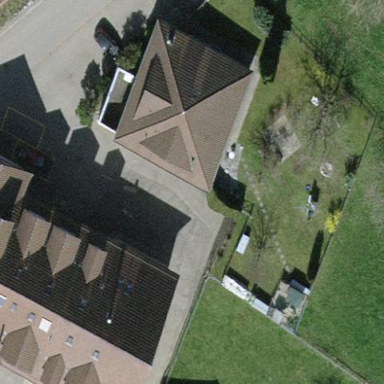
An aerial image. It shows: House with pyramidal roof shape.